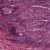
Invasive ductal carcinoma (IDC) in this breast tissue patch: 1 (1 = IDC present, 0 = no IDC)